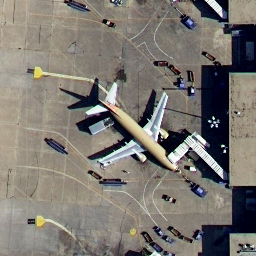
Label: airplane